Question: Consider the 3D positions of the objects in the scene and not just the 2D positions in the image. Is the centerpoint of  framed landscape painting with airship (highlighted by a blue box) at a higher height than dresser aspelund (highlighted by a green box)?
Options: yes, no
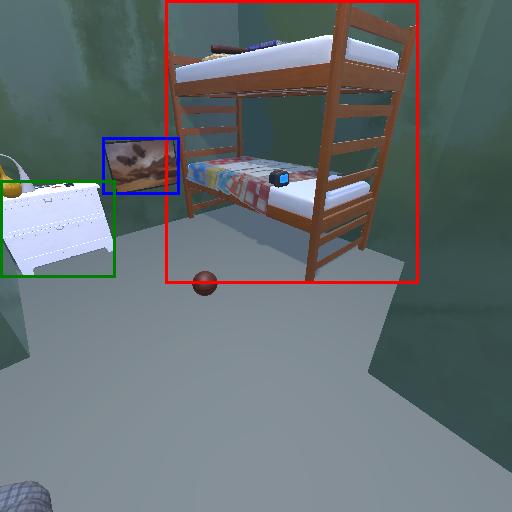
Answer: yes